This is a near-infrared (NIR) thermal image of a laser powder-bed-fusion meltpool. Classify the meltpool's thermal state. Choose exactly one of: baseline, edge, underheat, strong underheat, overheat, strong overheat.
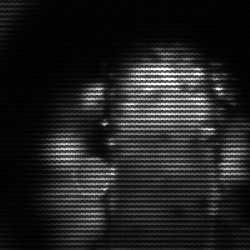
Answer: strong underheat